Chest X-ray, AP view. Patient: 35 years old, sex M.
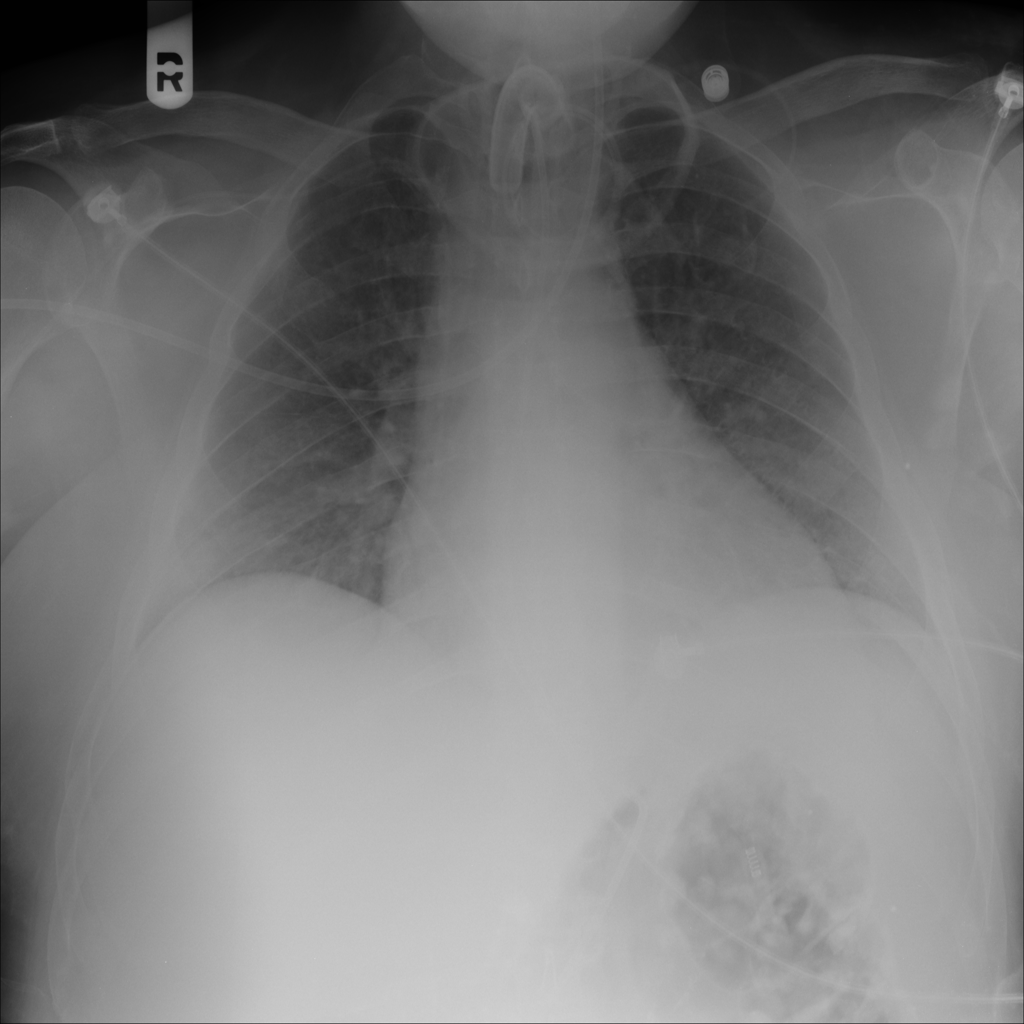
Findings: Infiltration